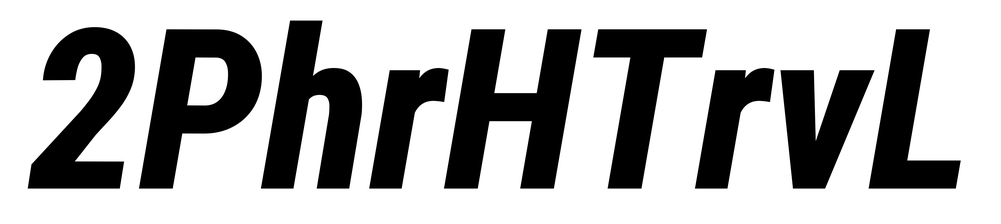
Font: Roboto-Italic_Condensed_ExtraBold_Italic